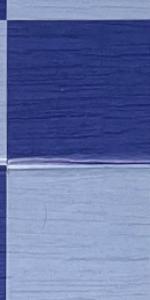
Label: Empty